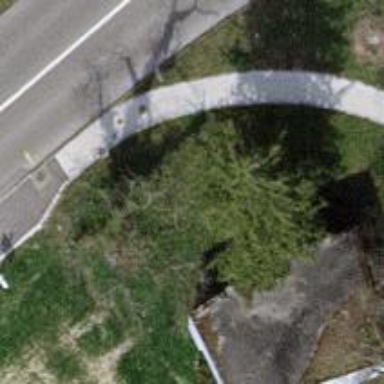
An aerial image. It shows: Evergreen tree with needle-leaved leaves.